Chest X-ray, PA view. Patient: 30 years old, sex F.
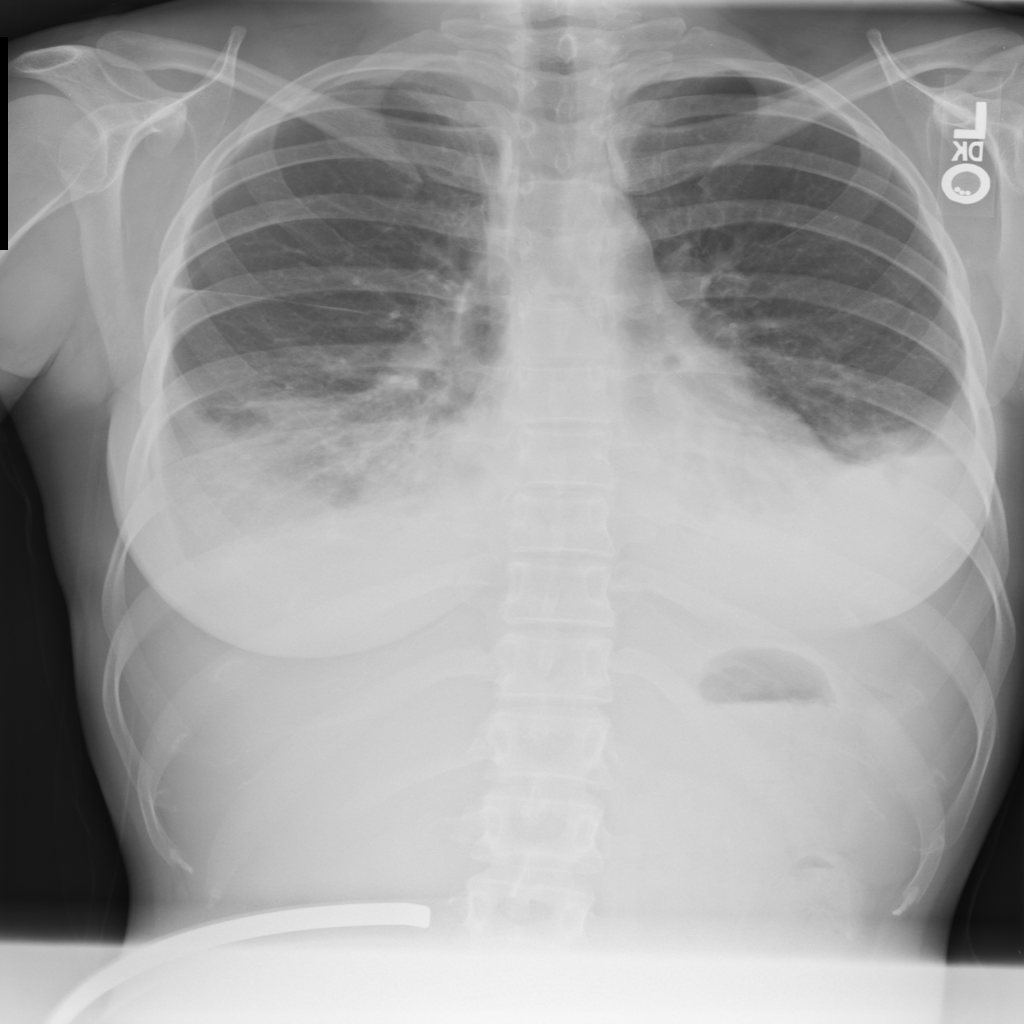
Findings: Effusion